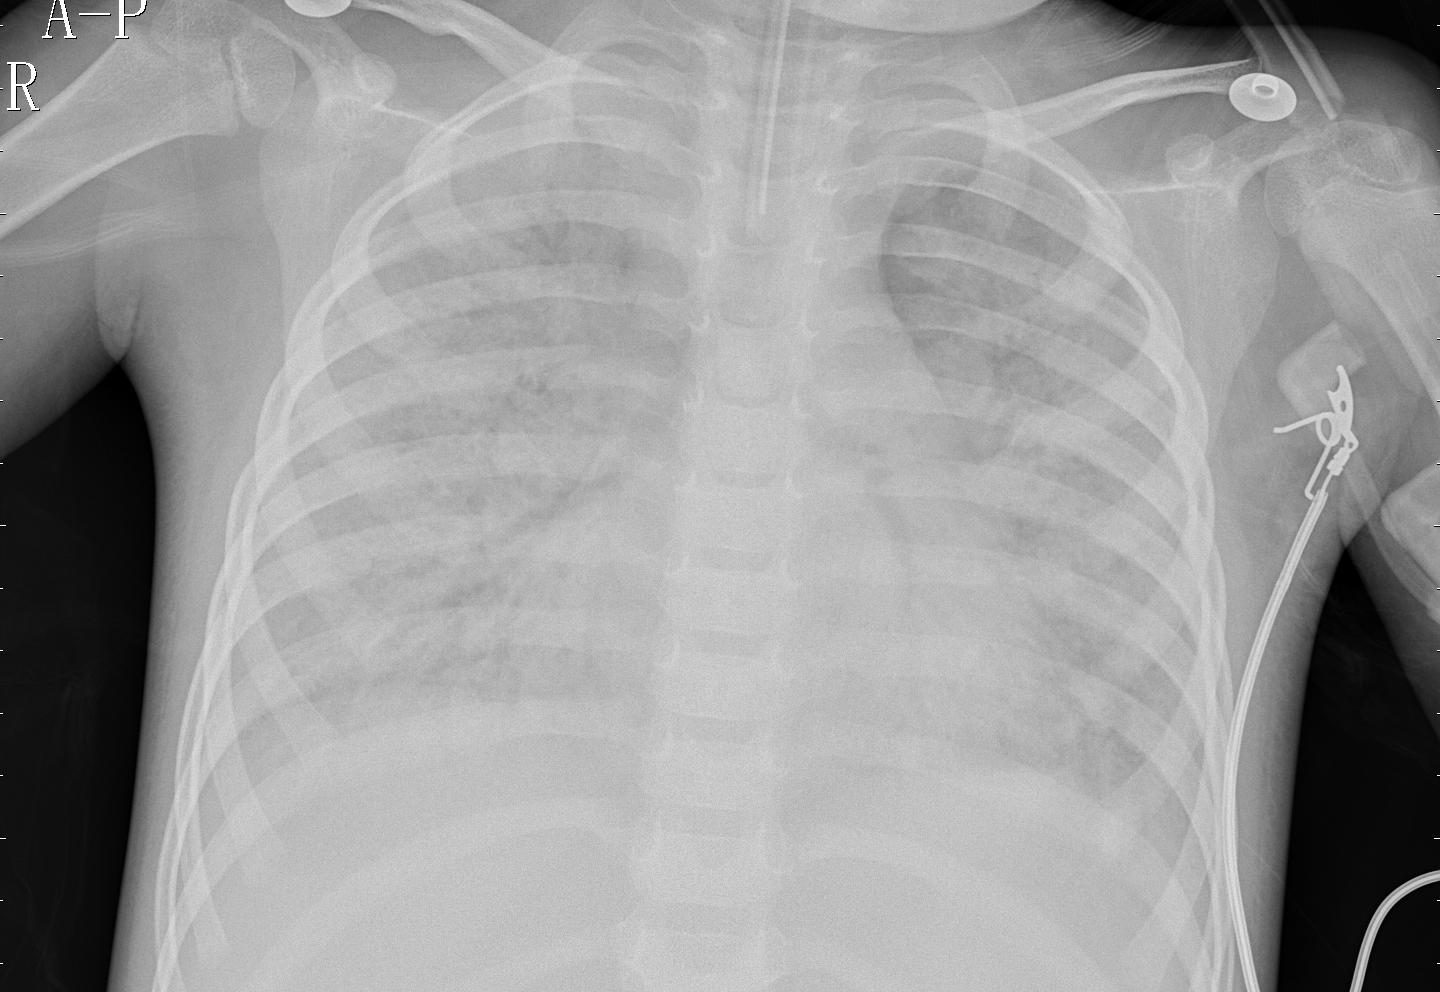
Diagnosis: PNEUMONIA